Question: I read this post, but I need an expert opinion on Employ example from this post:
<URL>

> Can we decorate classes with data members as well?
Please also share your feedback on this last questions as well.
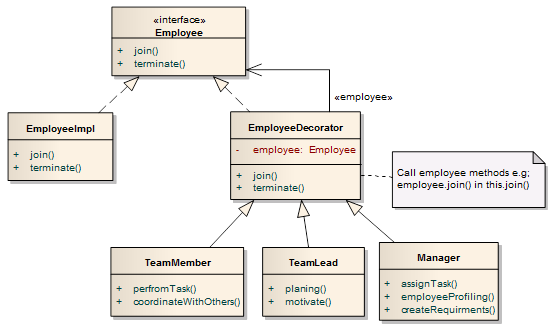
Answer: Whenever you implement and aggregate an interface, using the aggregated object to provide part of the implemented functionality, you will have a decorator pattern. The post you linked matches that description and therefore it is a decorator pattern.
<URL>:
: This definition is exactly the same that the one you can find in the GoF book: and the same that you find at the link you posted.
With your 'EmployeeDecorator' subclasses you are adding services to 'Employee' being this "intermediate" class ('EmployeeDecorator') a way to encapsulate delegation at a parent class so concrete subclases such as 'TeamMember' and 'TeamLead' do not replicate the delegation code.